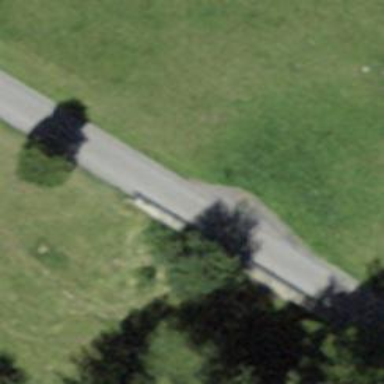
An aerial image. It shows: Passing place on the road.